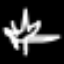
Label: leaf